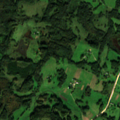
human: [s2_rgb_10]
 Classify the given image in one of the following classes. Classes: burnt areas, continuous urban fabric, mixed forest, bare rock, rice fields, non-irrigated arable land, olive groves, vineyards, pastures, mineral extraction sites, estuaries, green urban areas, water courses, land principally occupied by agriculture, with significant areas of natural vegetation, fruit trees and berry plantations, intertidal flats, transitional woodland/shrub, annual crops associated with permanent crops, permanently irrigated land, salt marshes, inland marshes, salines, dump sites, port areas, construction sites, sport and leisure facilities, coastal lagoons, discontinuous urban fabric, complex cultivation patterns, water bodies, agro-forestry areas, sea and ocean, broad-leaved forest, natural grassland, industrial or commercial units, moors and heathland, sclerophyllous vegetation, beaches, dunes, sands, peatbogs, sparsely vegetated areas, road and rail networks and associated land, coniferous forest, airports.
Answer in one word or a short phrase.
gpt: pastures, land principally occupied by agriculture, with significant areas of natural vegetation, broad-leaved forest